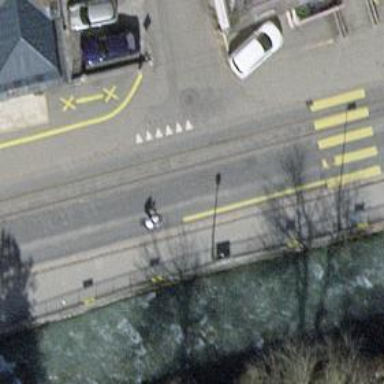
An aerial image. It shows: Railway level crossing.